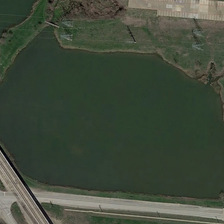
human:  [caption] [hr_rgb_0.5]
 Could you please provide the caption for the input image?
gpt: an irregular pond is surrounded by meadows and two crossed roads .

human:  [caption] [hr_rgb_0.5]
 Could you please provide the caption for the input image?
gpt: an irregular pond is surrounded by meadows and two crossed roads .

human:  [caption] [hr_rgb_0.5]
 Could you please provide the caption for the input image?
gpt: an irregular pond is surrounded by meadows and two crossed roads .

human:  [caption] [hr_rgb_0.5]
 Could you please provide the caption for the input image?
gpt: an irregular pond is surrounded by meadows and two crossed roads .

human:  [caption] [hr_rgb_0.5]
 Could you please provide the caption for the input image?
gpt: an irregular pond is surrounded by meadows and two crossed roads .